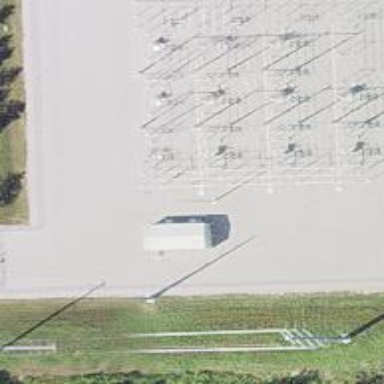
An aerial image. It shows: Switch used for power control.